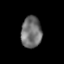
Tissue: lung
Cell type: Epithelial cells
Senescence score: 0.1905
Nuclear area (px): 637
Mean DAPI intensity: 111.501